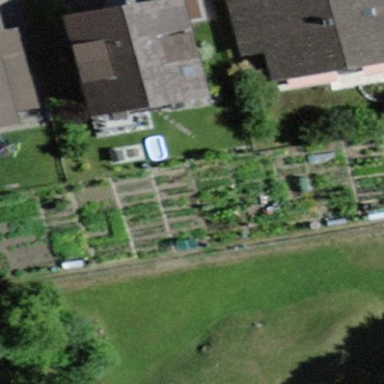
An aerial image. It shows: Allotments area.